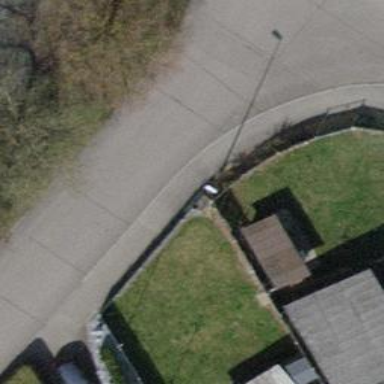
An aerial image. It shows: Street cabinet of man-made origin.